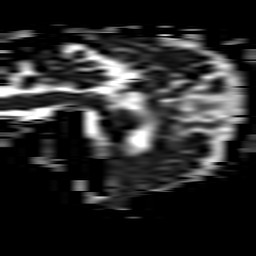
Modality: ADC
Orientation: sagittal
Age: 50
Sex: female
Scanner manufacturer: philips
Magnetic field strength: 3 T
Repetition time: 3.08 s
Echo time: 0.076 s